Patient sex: M
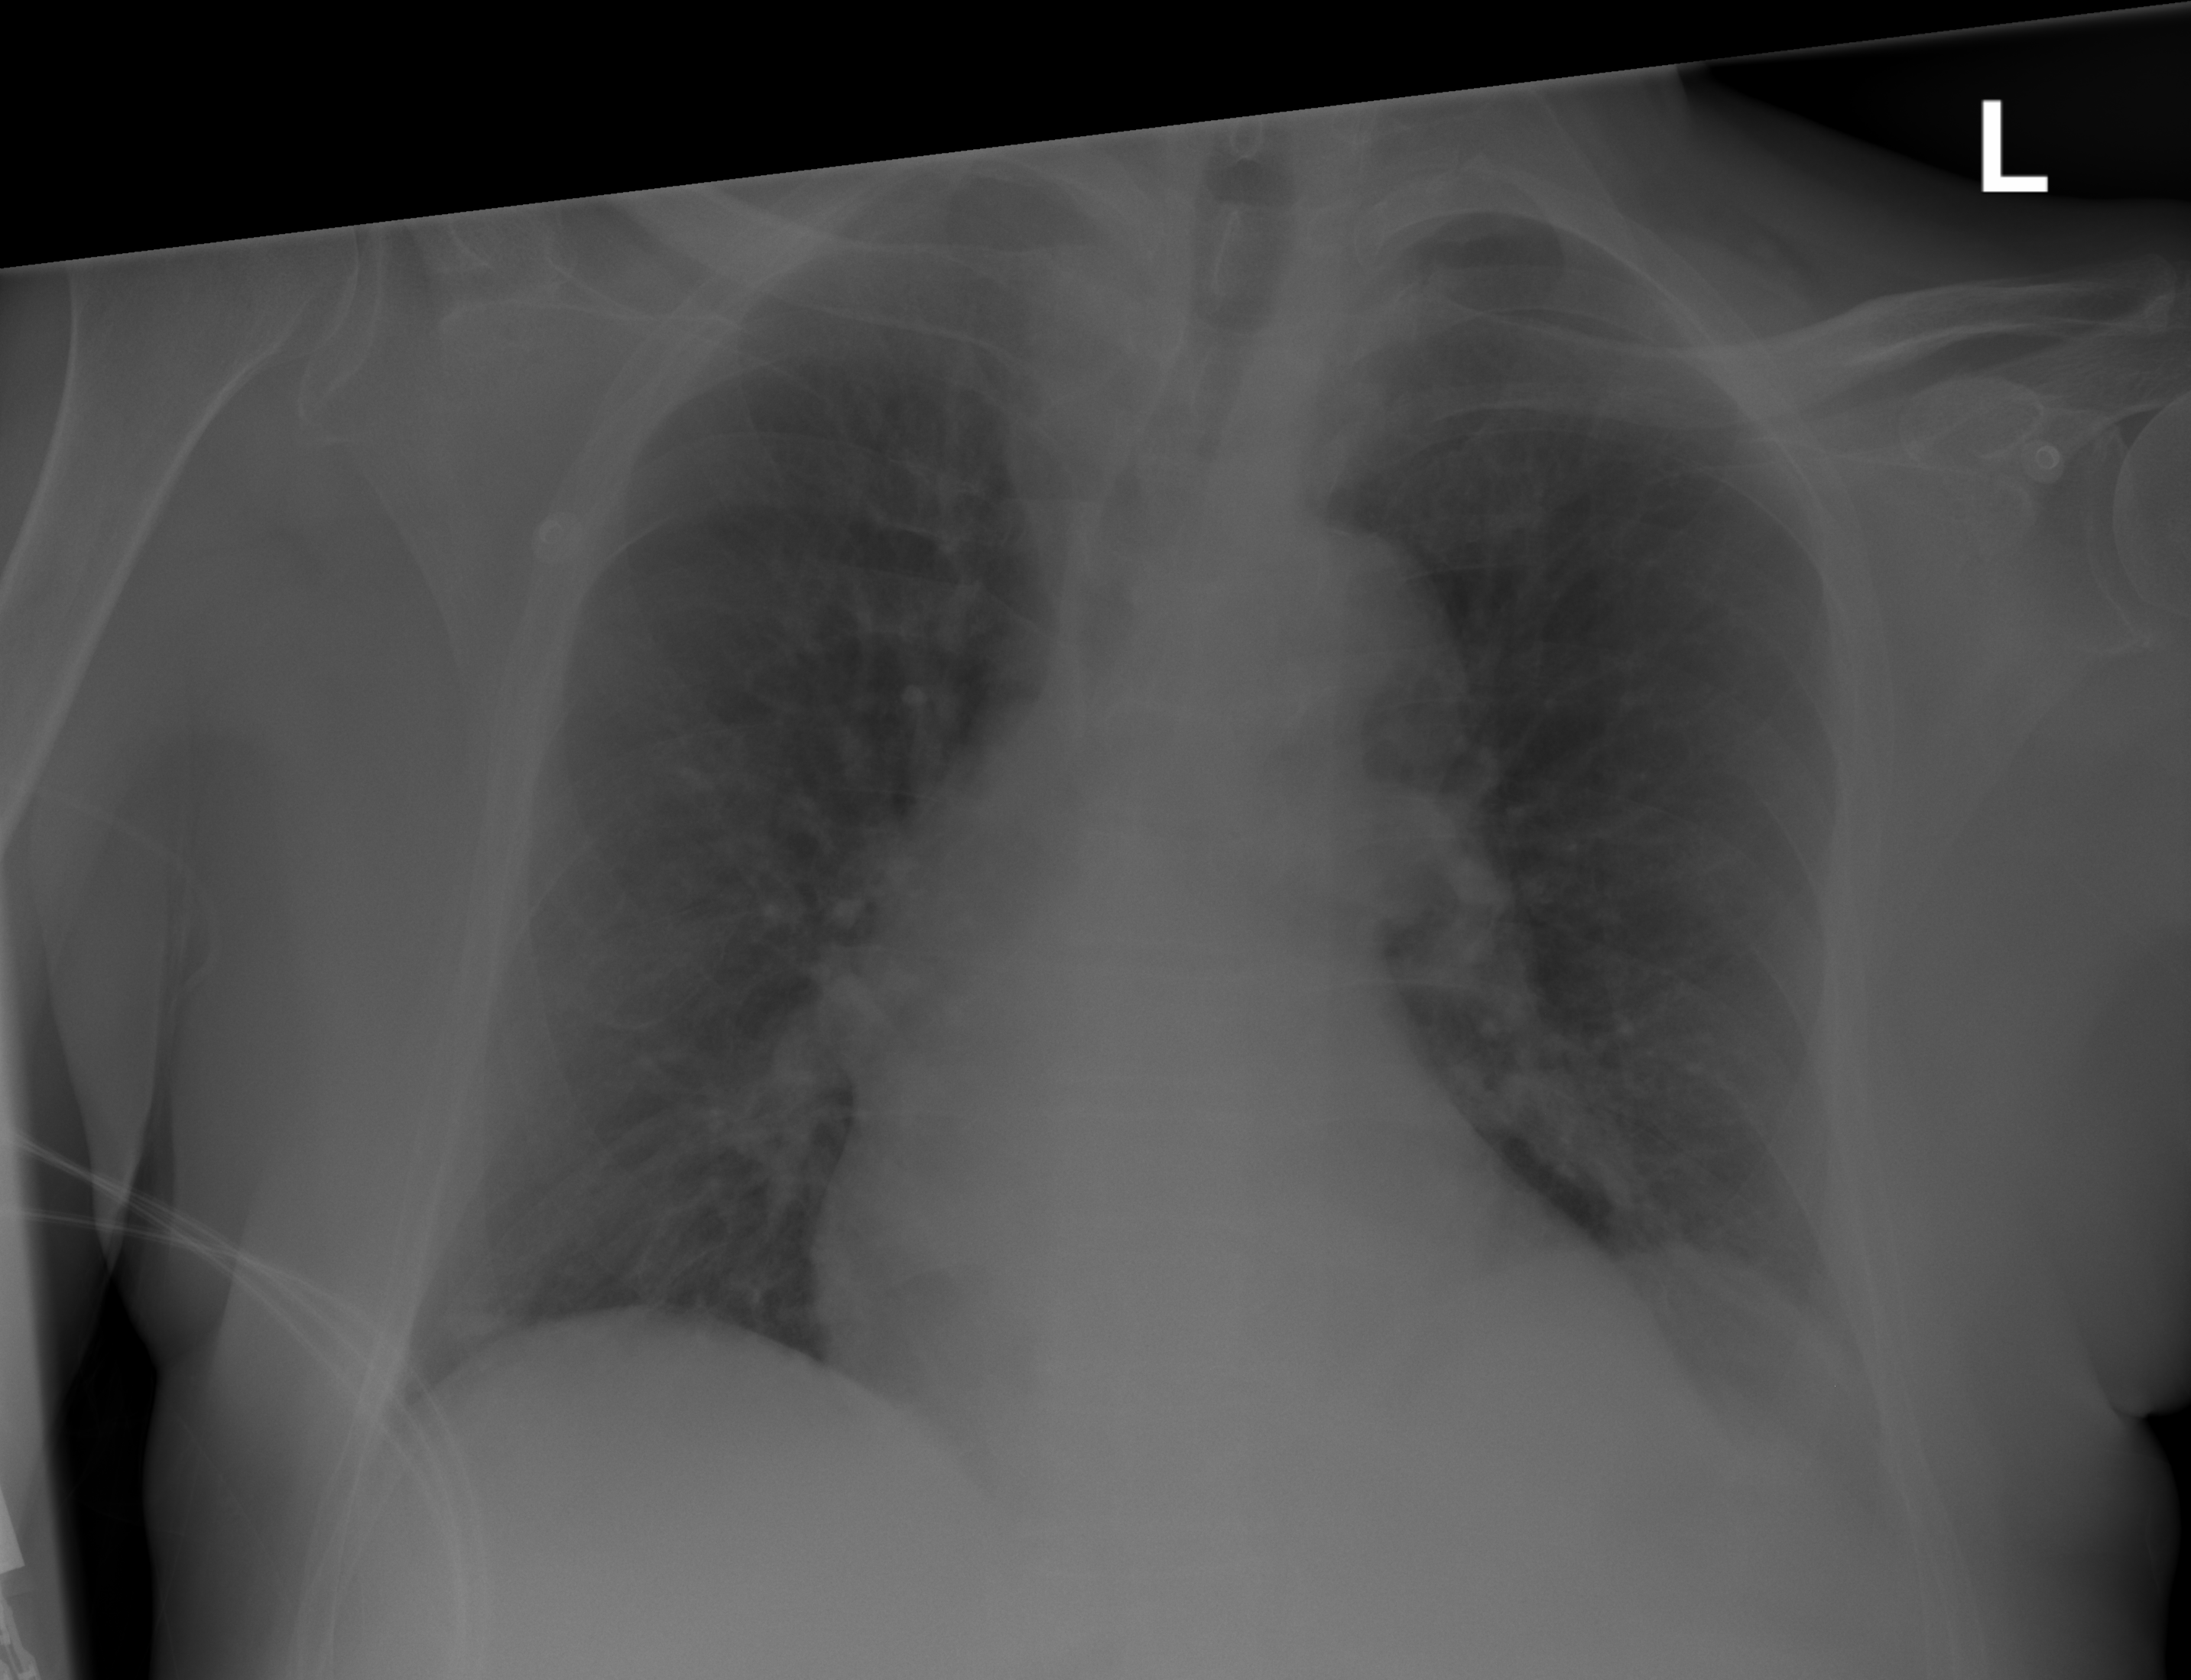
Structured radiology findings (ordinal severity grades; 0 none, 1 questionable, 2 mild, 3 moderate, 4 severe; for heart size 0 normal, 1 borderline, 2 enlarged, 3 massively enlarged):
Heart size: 0
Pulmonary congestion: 0
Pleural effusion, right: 0
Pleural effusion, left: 0
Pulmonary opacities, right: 0
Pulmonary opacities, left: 0
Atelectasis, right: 1
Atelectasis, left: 1